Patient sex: M
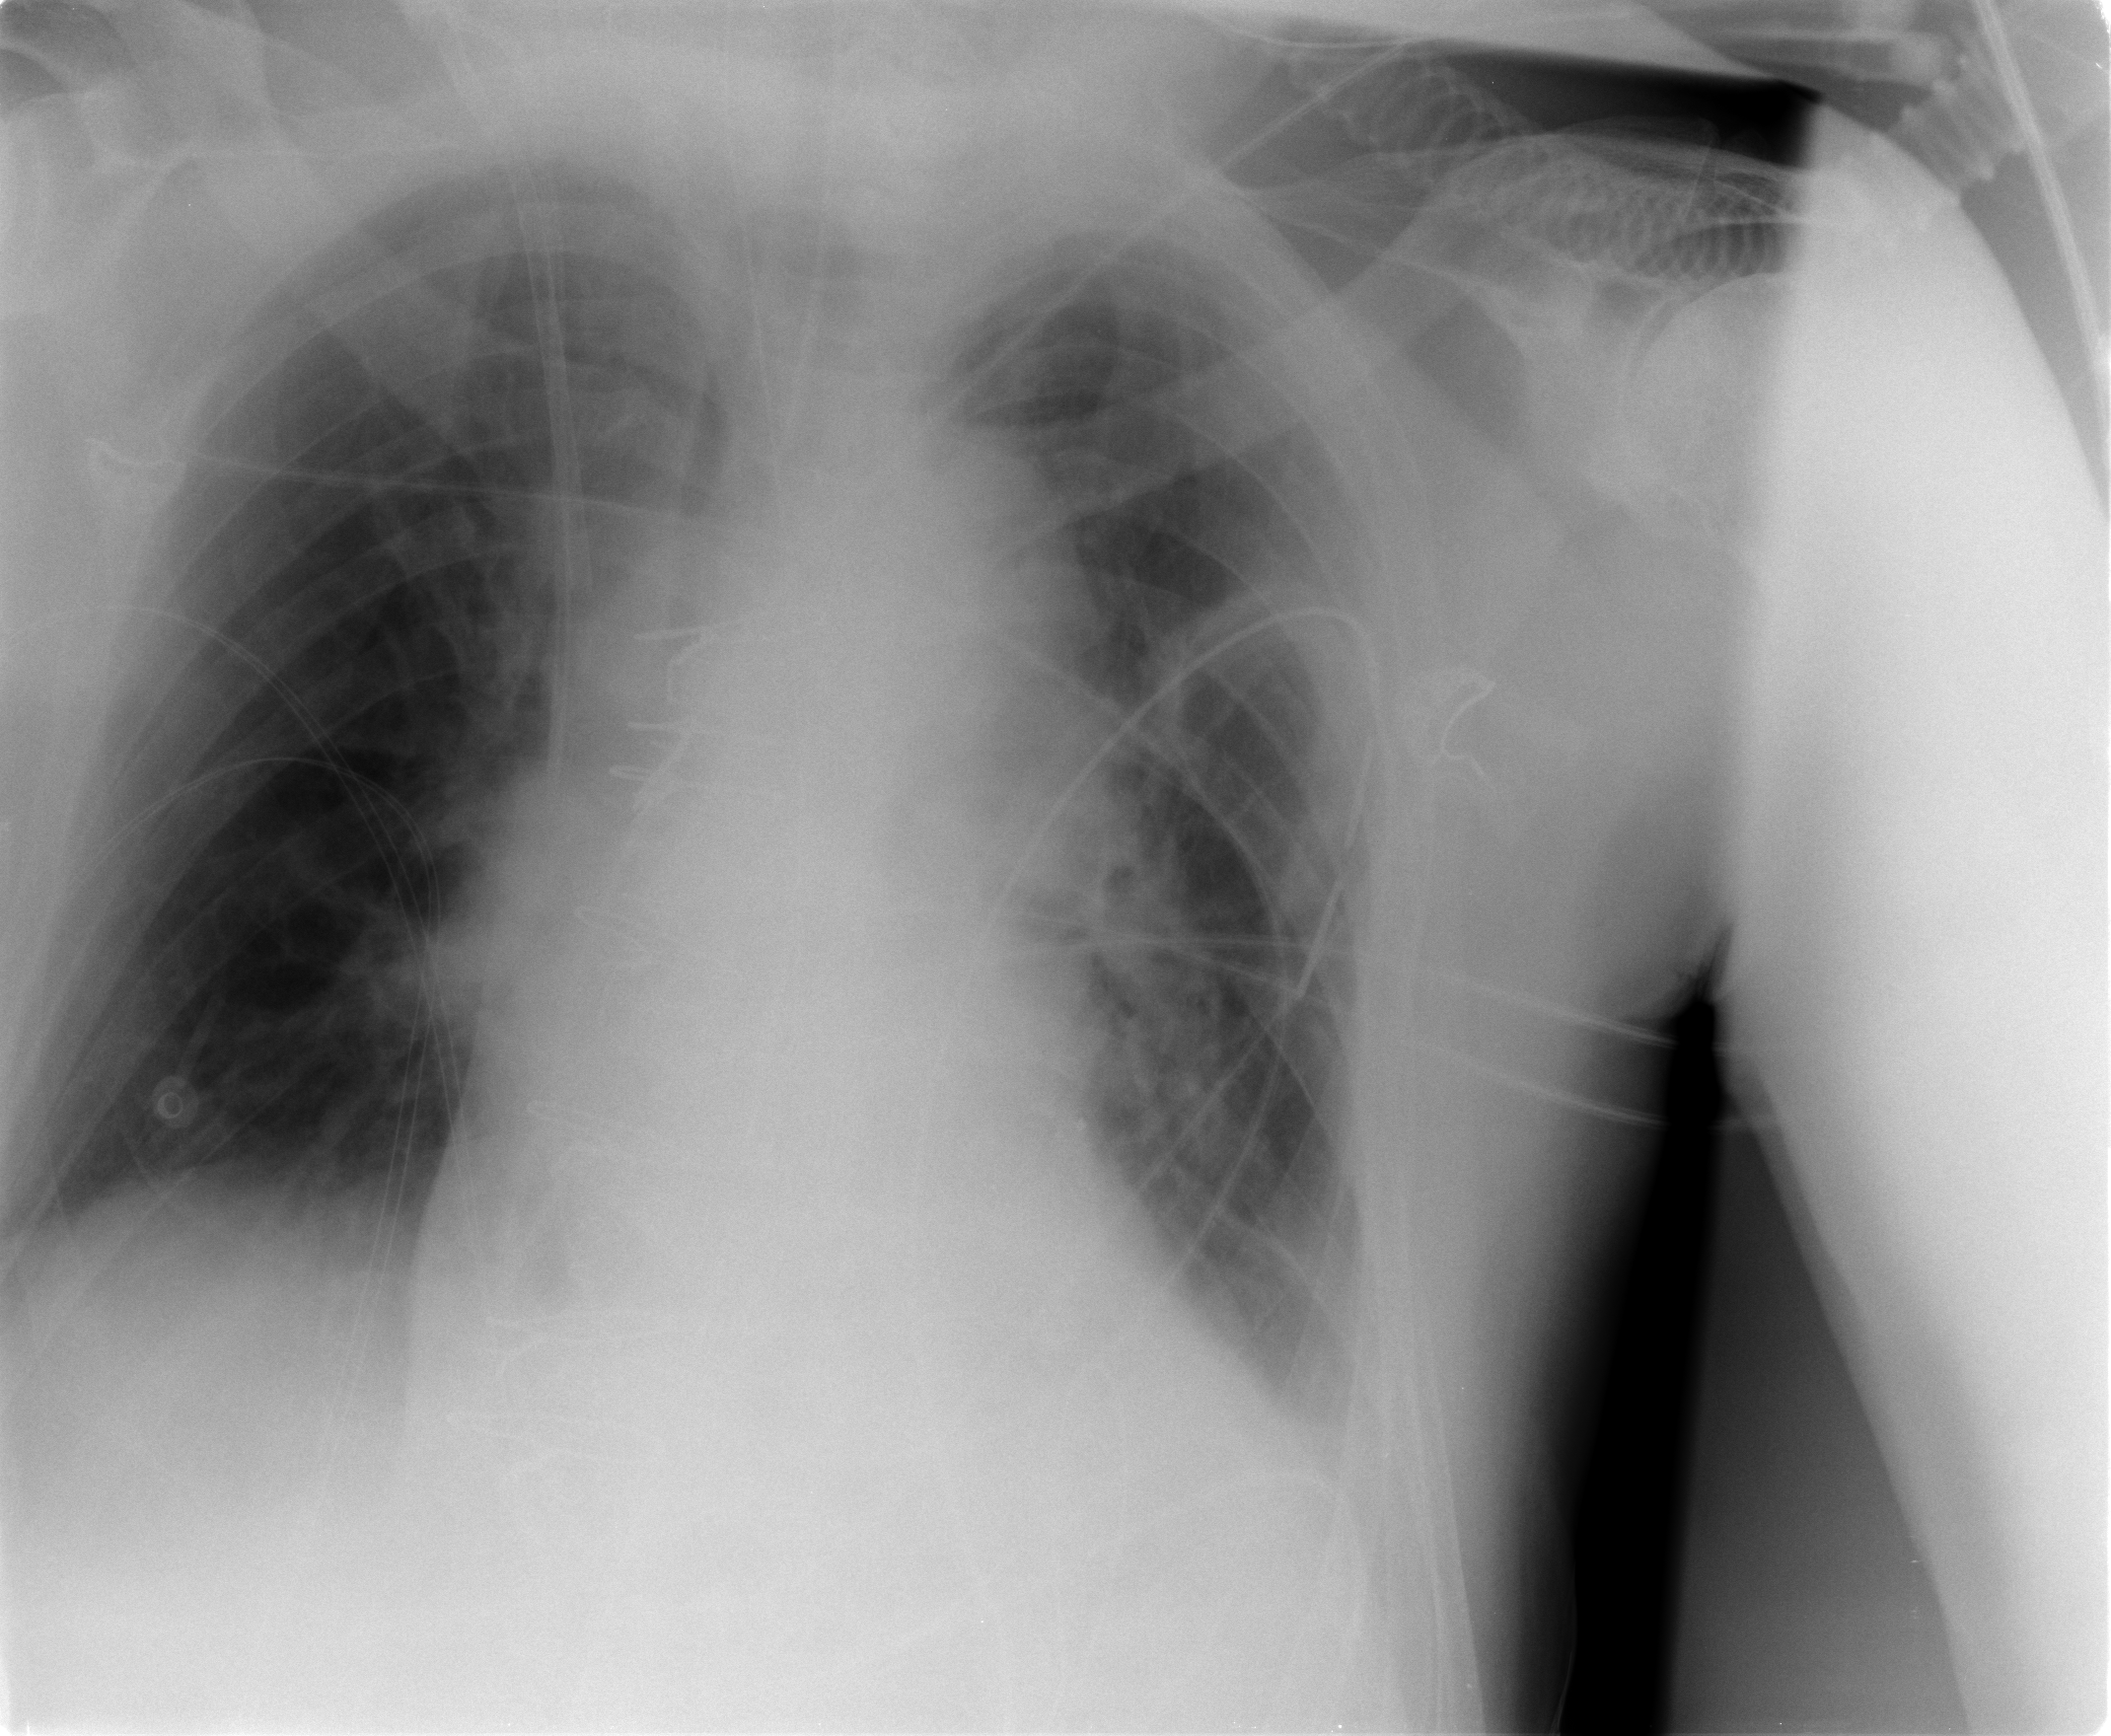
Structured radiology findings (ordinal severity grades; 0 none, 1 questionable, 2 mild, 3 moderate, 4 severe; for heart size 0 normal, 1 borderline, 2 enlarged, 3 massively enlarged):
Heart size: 2
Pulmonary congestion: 3
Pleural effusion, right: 2
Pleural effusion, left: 2
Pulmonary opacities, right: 0
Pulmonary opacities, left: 0
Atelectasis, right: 2
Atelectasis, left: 0